Field crop: tomato
Growth stage: 2
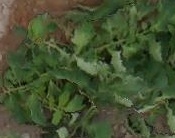
Species: tomato